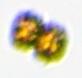
Label: Margalefidinium